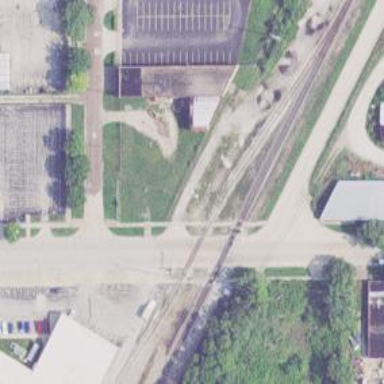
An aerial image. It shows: Railway crossing.